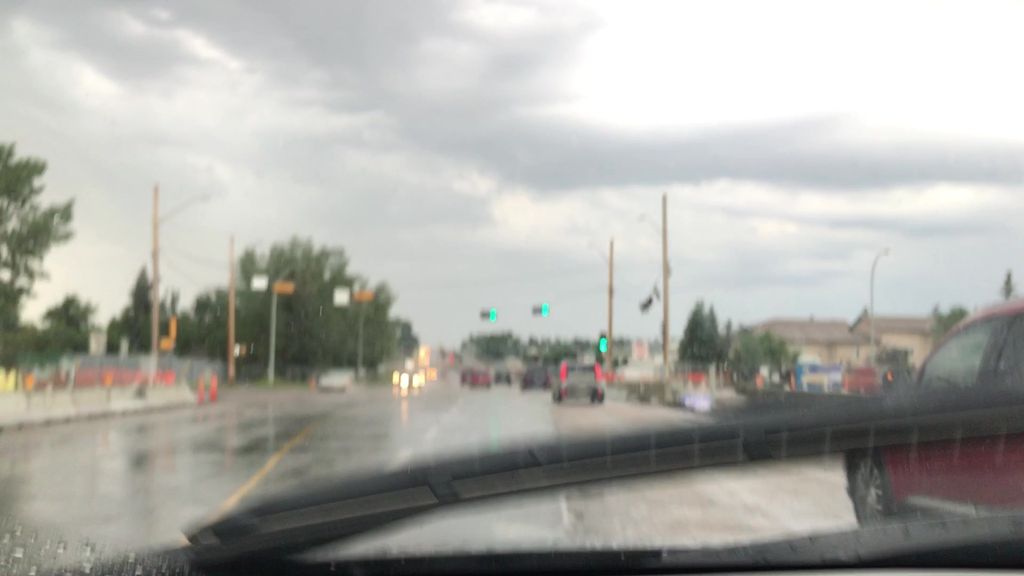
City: edmonton